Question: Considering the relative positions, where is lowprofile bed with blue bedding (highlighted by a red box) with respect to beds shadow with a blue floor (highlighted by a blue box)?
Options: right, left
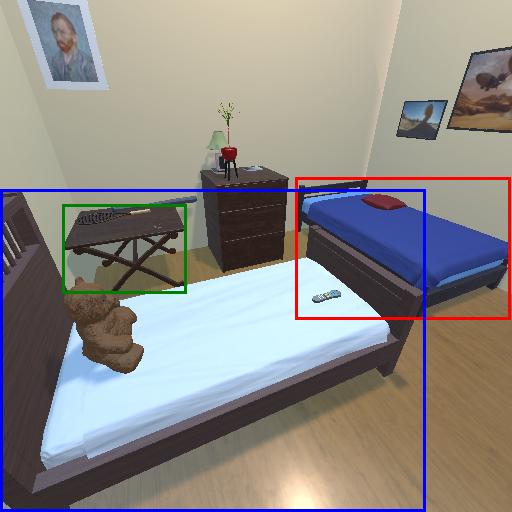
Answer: right